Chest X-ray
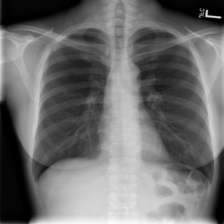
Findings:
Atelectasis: negative
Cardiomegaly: negative
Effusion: negative
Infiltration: positive
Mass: negative
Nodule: negative
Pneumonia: negative
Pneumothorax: negative
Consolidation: negative
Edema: negative
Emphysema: negative
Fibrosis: negative
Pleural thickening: negative
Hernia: negative